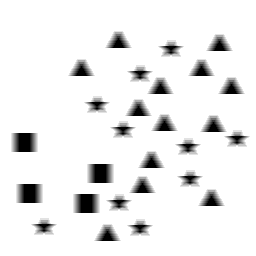
Squares: 4
Triangles: 13
Stars: 10
Total shapes: 27